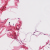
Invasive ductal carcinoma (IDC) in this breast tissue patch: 0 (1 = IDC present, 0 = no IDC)